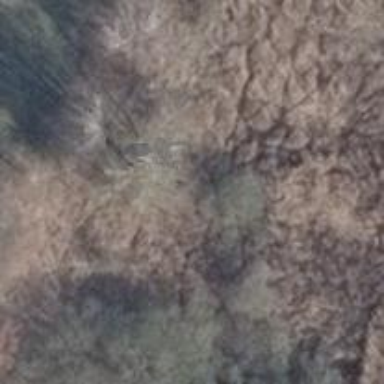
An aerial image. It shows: Beautiful wet meadow natural wetland.